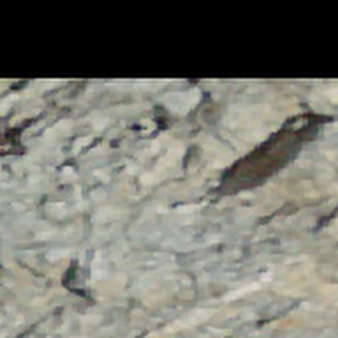
Label: other